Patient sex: F
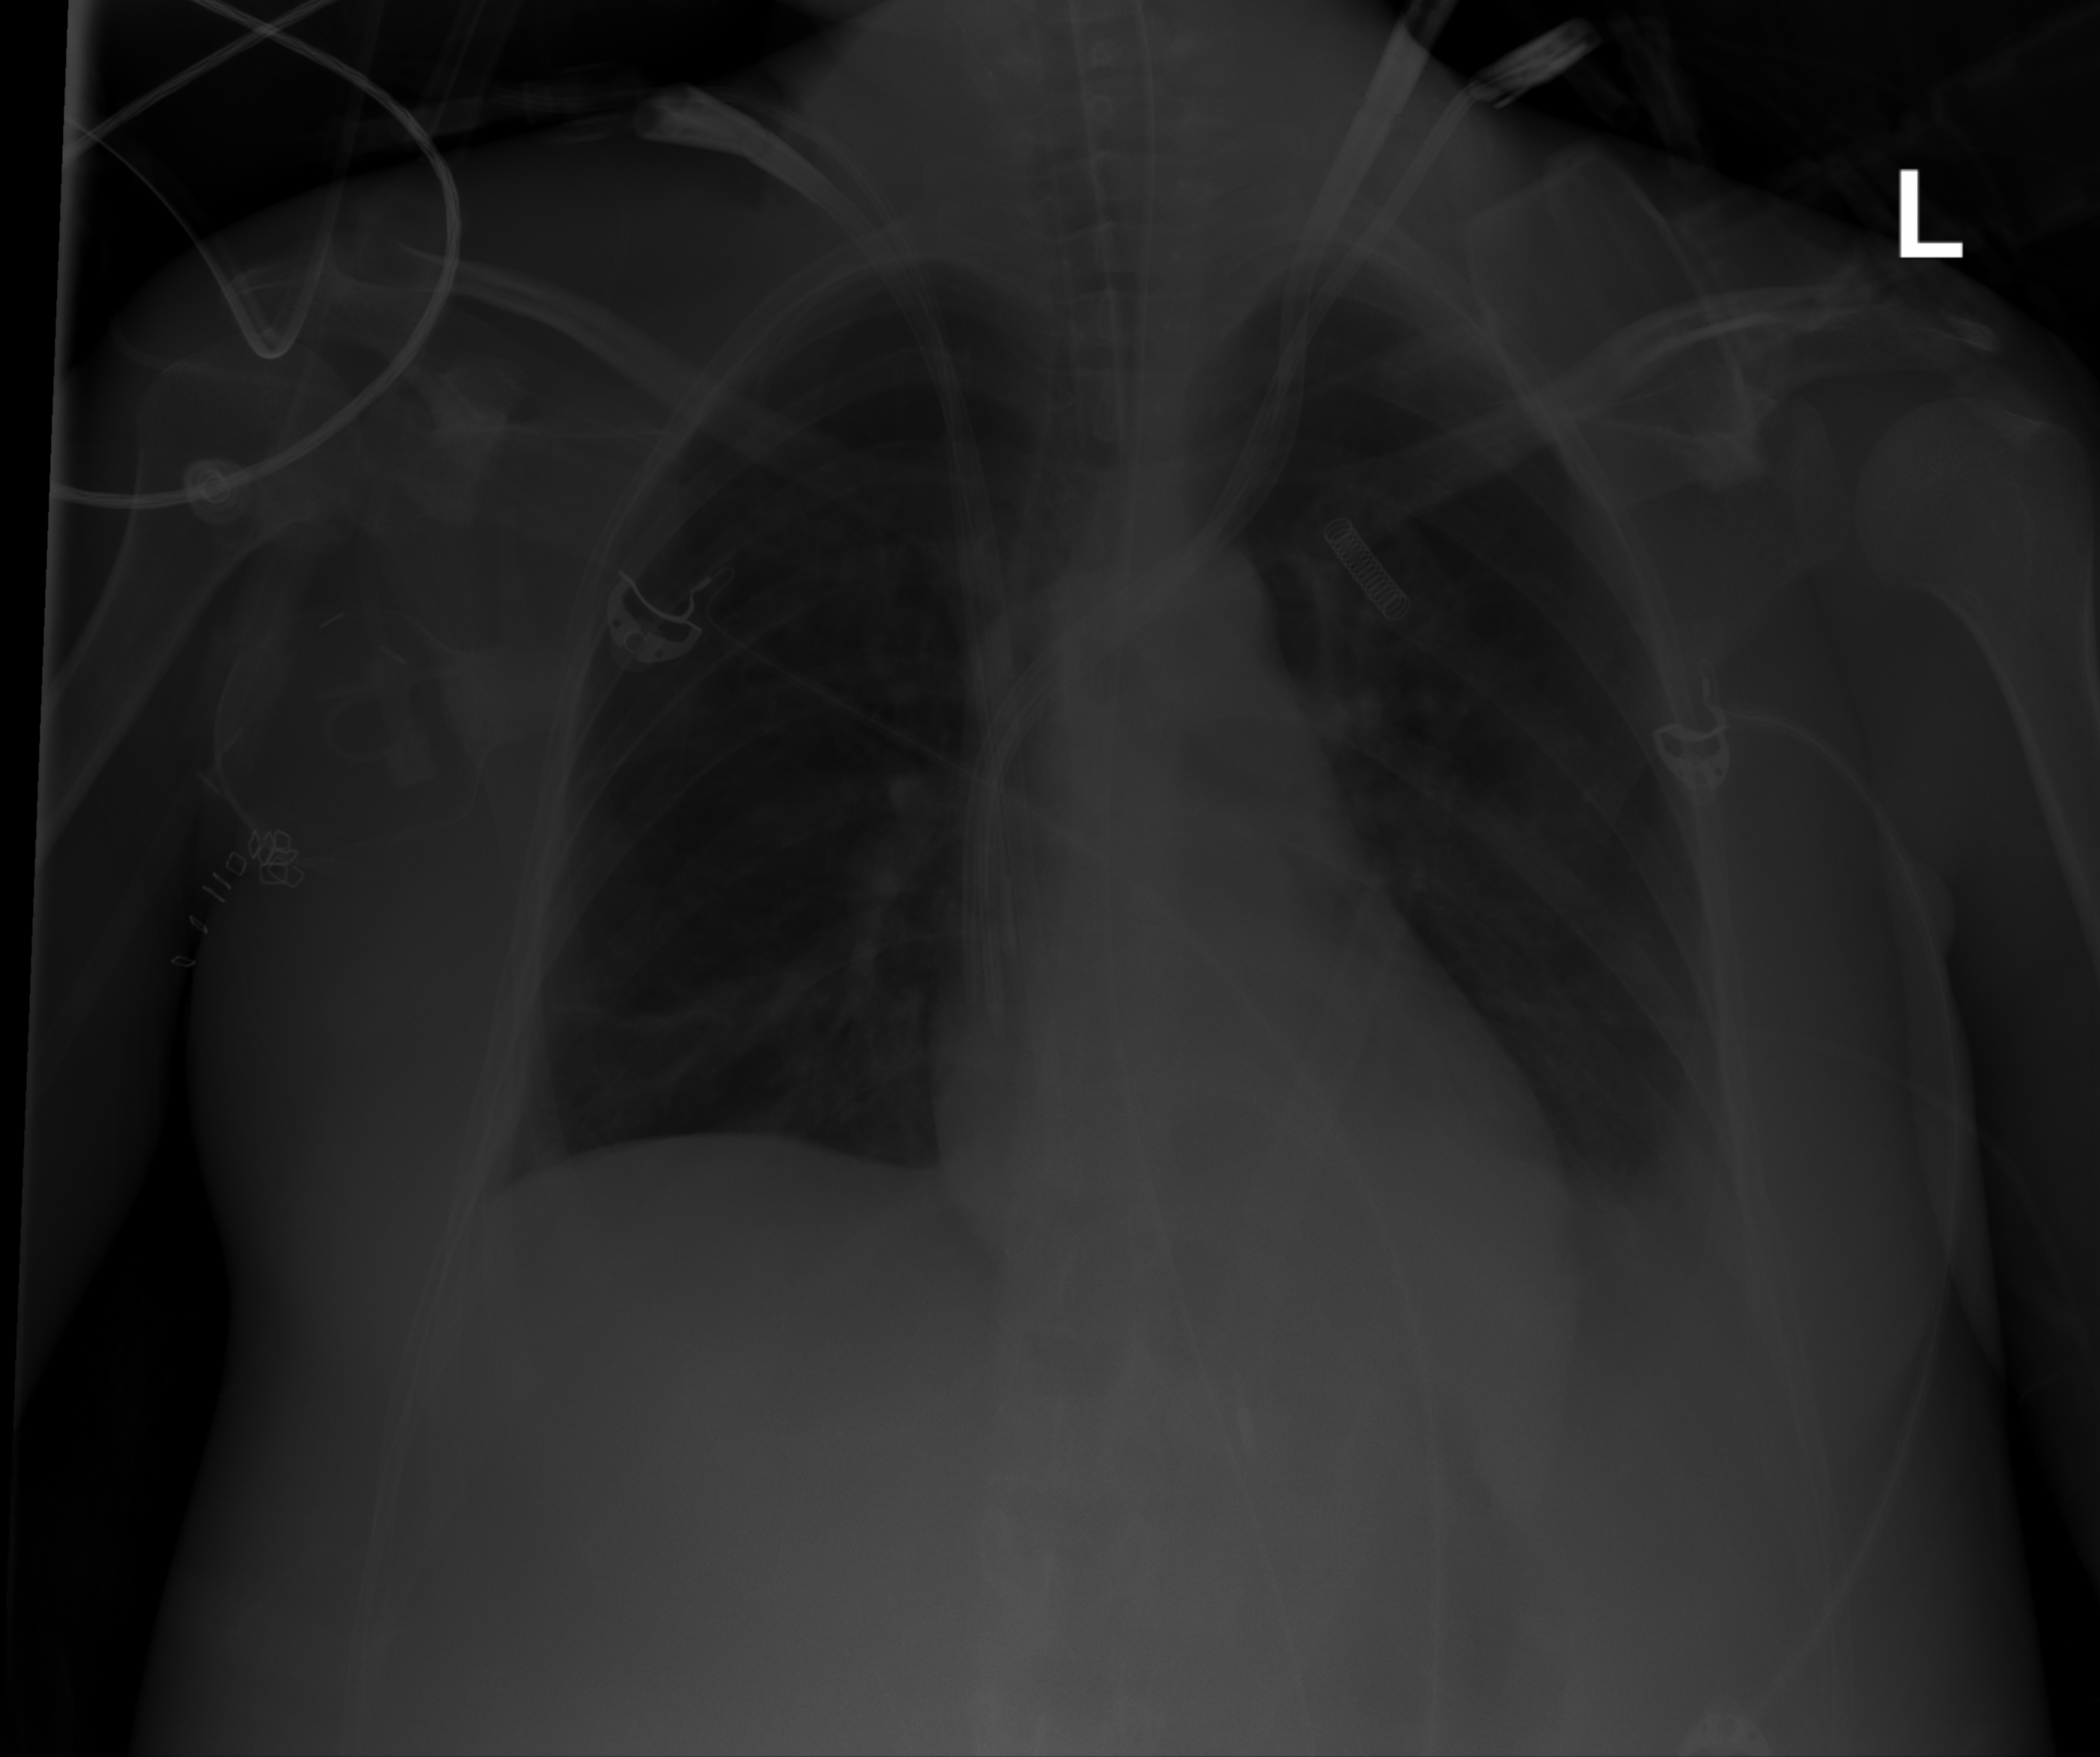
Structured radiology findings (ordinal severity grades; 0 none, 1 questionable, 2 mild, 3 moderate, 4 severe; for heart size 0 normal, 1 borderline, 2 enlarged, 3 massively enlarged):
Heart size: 2
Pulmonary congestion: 0
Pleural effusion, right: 0
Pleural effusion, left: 2
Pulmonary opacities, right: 0
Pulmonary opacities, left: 0
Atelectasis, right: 0
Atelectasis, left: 2